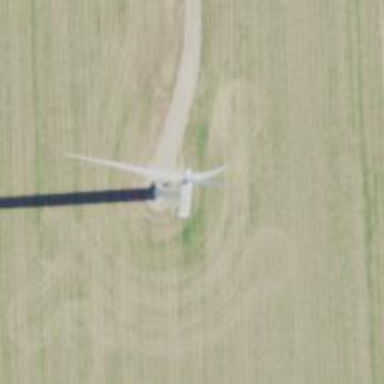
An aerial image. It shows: Wind generator in the form of horizontal axis wind turbine.